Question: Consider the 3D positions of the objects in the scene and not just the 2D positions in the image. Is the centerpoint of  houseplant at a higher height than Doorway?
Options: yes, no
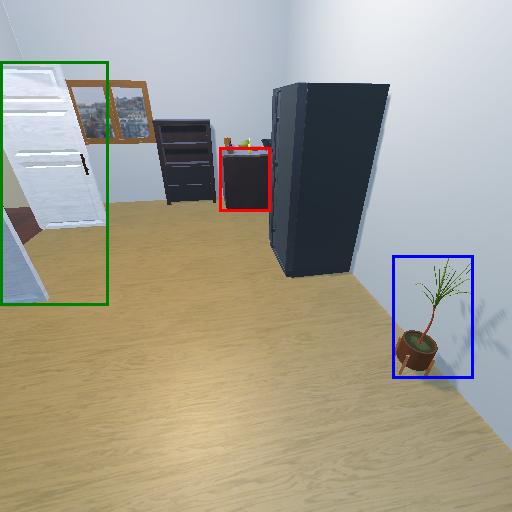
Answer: yes